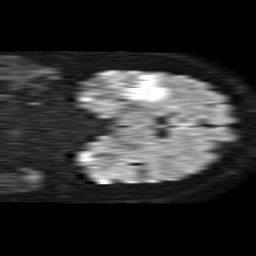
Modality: TRACE
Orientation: coronal
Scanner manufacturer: philips
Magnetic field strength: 1.5 T
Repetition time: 4.6 s
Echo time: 0.08517 s